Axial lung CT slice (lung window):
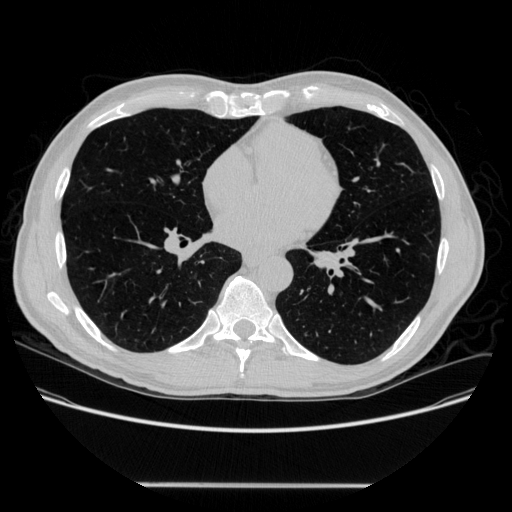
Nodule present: no